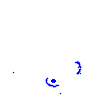
Particle: kaon